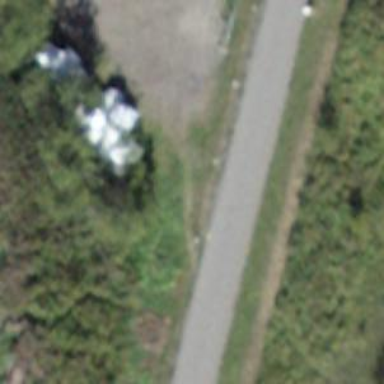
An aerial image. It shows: Emergency access point on the road.